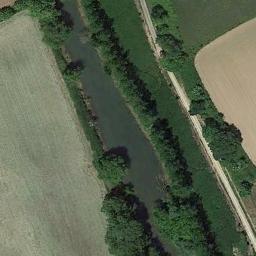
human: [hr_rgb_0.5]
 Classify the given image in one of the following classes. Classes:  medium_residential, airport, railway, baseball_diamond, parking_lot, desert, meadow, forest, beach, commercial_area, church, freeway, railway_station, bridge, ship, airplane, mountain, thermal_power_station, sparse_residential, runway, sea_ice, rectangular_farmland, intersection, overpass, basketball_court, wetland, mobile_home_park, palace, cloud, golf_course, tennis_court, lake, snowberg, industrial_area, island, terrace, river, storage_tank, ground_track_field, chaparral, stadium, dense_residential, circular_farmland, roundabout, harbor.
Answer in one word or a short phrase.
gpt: river